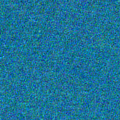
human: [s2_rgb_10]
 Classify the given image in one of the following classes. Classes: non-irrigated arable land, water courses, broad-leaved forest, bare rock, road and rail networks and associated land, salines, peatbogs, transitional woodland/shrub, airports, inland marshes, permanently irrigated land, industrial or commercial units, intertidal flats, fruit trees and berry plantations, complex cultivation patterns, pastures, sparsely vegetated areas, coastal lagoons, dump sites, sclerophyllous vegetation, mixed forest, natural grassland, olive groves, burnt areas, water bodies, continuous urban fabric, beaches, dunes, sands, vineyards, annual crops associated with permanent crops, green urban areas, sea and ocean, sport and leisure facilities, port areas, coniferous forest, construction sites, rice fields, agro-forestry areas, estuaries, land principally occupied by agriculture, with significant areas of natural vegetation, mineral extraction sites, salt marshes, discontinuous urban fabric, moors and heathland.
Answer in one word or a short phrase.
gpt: sea and ocean